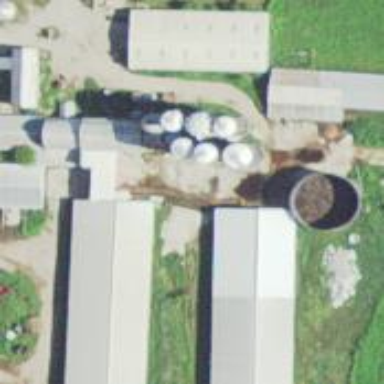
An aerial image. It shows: Silo.